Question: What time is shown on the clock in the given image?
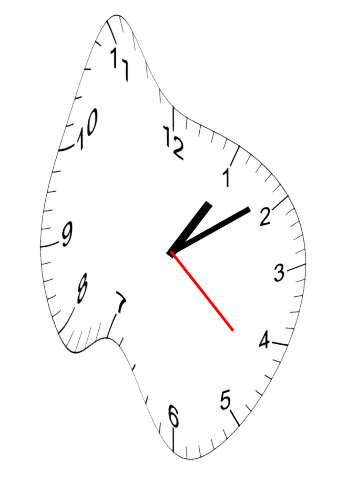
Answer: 01:09:22